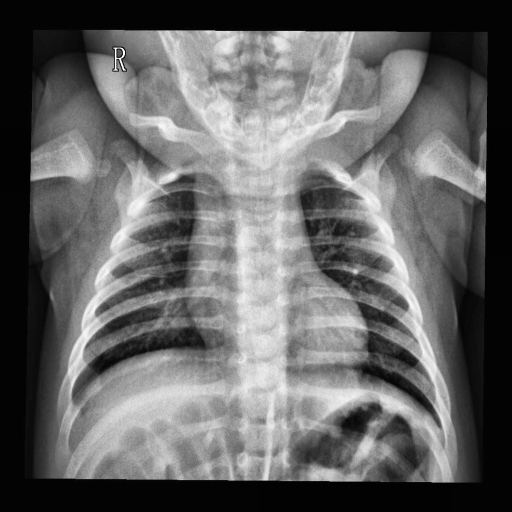
Finding: NORMAL